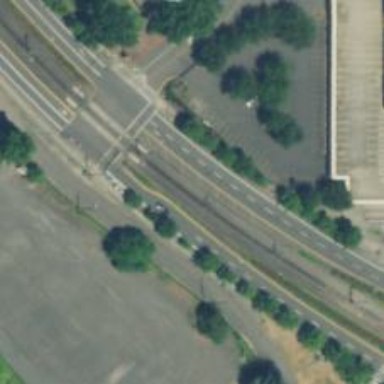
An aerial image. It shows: Light rail electrified with contact line.